Question: Where should I use print and println statements to draw a building on my console window. Let's say the height of the building will be 2 then it should show two storeyed building like the one below.
OUTPUT

Well, it looks to me like it's nested loops. I think the most outer loop should be the number of stories. In that loop have another loop for the number of windows, and in that another one for how tall it is, then inside, how wide.
Could anyone please give me an example how to do it? I know I have to use for loops.
'''
import java.util.Scanner;
public class BuildingAssign {
public static void main (String [] args){
int input;
int stories;
int windows;
int wide;
int tall;
final int MAXSTORIESHIGH= 4;
final int MINSTORIESHIGH = 1;
final int MAXWINDOWS = 16;
final int MINWINDOWS = 2;
final int MAXWIDE = 4;
final int MINWINDE = 3;
final int MAXTALL = 4;
final int MINTALL =3 ;
Scanner in = new Scanner(System.in);
do {
System.out.print("How many stories high the building will be? (1-4): ");
stories = in.nextInt();
}while (stories < MINSTORIESHIGH || stories > MAXSTORIESHIGH);
do {
System.out.print("How many windows on each story? (2-16): ");
windows = in.nextInt();
}while (windows < MINWINDOWS || windows > MAXWINDOWS);
if (stories < 2){
System.out.print("It won't work");
}
do {
System.out.print("How wide each window will be? (3-4): ");
wide = in.nextInt();
}while (wide < MINWINDE || wide > MAXWIDE);
do {
System.out.print("How tall each window will be? (3-4): ");
tall = in.nextInt();
}while (tall < MINTALL || tall > MAXTALL);
for (; stories == 1; stories++){
System.out.println("***********
* *
* *
* *
* *
* *
***********");
System.exit(0);
}
for (; stories == 2; stories++){
System.out.println("***********
* *
* *
* *
* *
* *
***********
* *
* *
* *
* *
* *
***********");
System.exit(0);
}
for (; stories == 3; stories++){
System.out.println("***********
* *
* *
* *
* *
* *
***********
* *
* *
* *
* *
* *
***********
* *
* *
* *
* *
* *
***********");
System.exit(0);
}
for (; stories == 4; stories++){
System.out.println("***********
* *
* *
* *
* *
* *
***********
* *
* *
* *
* *
* *
***********
* *
* *
* *
* *
* *
***********
* *
* *
* *
* *
* *
***********");
System.exit(0);
}
}
}
'''
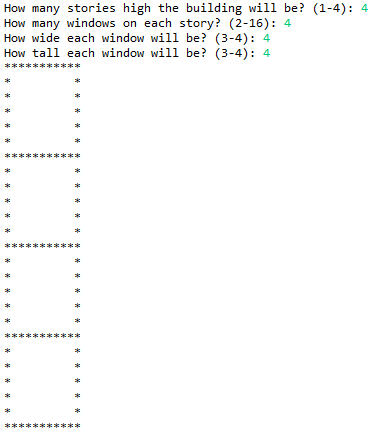
Answer: OK, the current loops, the 'System.out.println' statements and these 'System.exit' statements are not entirely correct...
You have to consider that you can not draw a single window and then draw one left or right of the first one. When you print something like
'''
****
* *
* *
****
'''
then you could then only continue and print something like
'''
****
* *
* *
**** ****
* *
* *
****
'''
or so, which is not what you want. You also have to know how wide the entire building will be, based on the width and number of the windows, and how high each story will be, based on the height of the windows.
Maybe this pseudo(*)code gives a basic idea:
'''
for (int s=0; s<stories; s++)
{
printTopRowOfStory(totalBuildingWidth); // ***********
printWalls(totalBuildingWidth); // * *
printWindowBorders(windows, wide); // * *** *** *
for (int h=0; h<tall; h++)
{
printInnerWindowBorders(windows, wide); // * * * * * *
}
printWindowBorders(windows, wide); // * *** *** *
printWalls(totalBuildingWidth); // * *
}
printFloor(totalBuildingWidth); // ***********
'''
(*) It is not really pseudocode. You could really implement it like this. Particularly, each of the window-related methods will contain another 'for'-loop.